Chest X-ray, AP view. Patient: 55 years old, sex M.
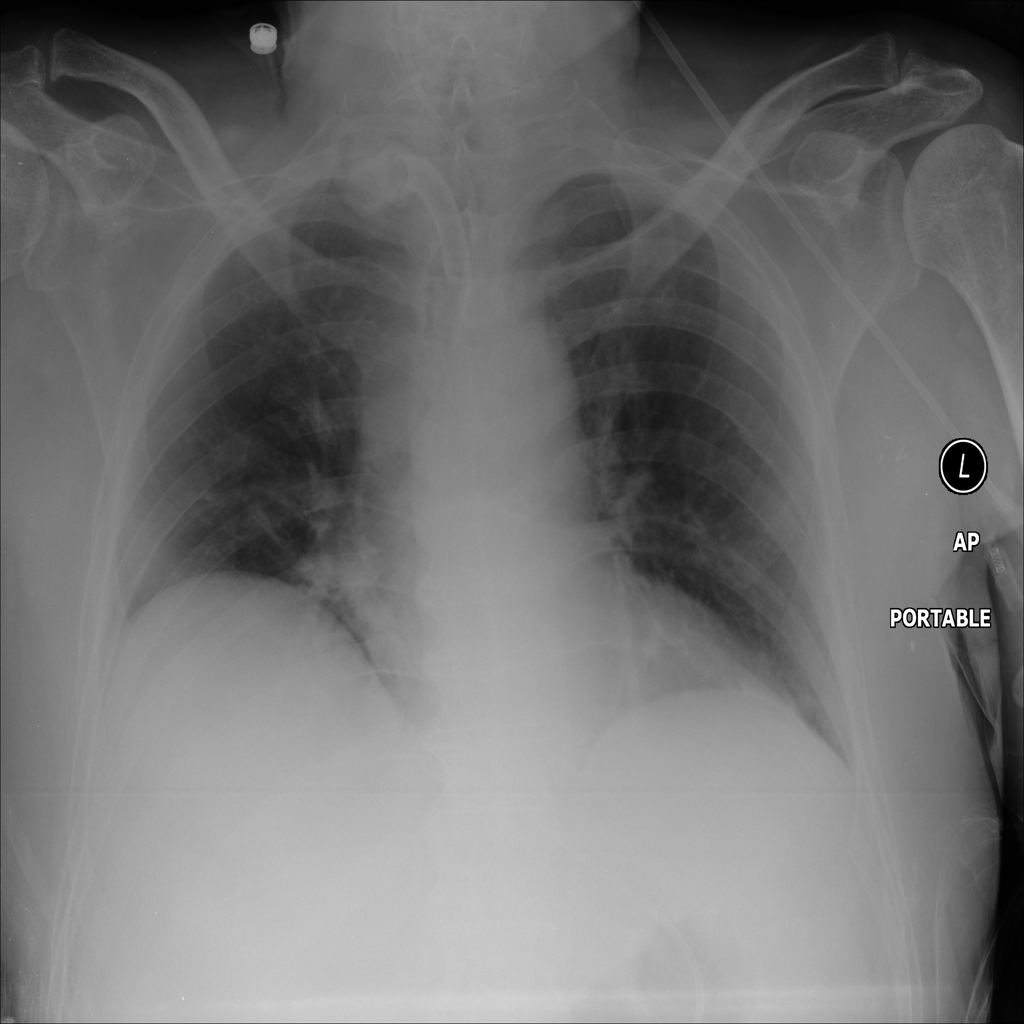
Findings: No Finding